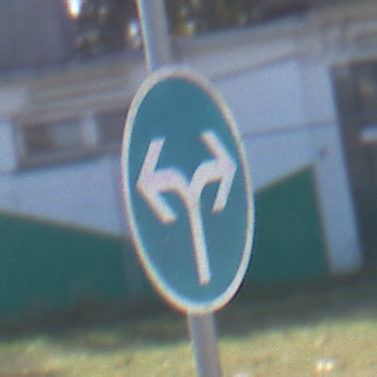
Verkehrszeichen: VorgeschriebeneFahrtrichtungRechtsOderLinks
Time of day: MorningAfternoon
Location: Outdoor (Suburban)
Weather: PartlyCloudy
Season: NotSpecified
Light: Natural